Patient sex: M
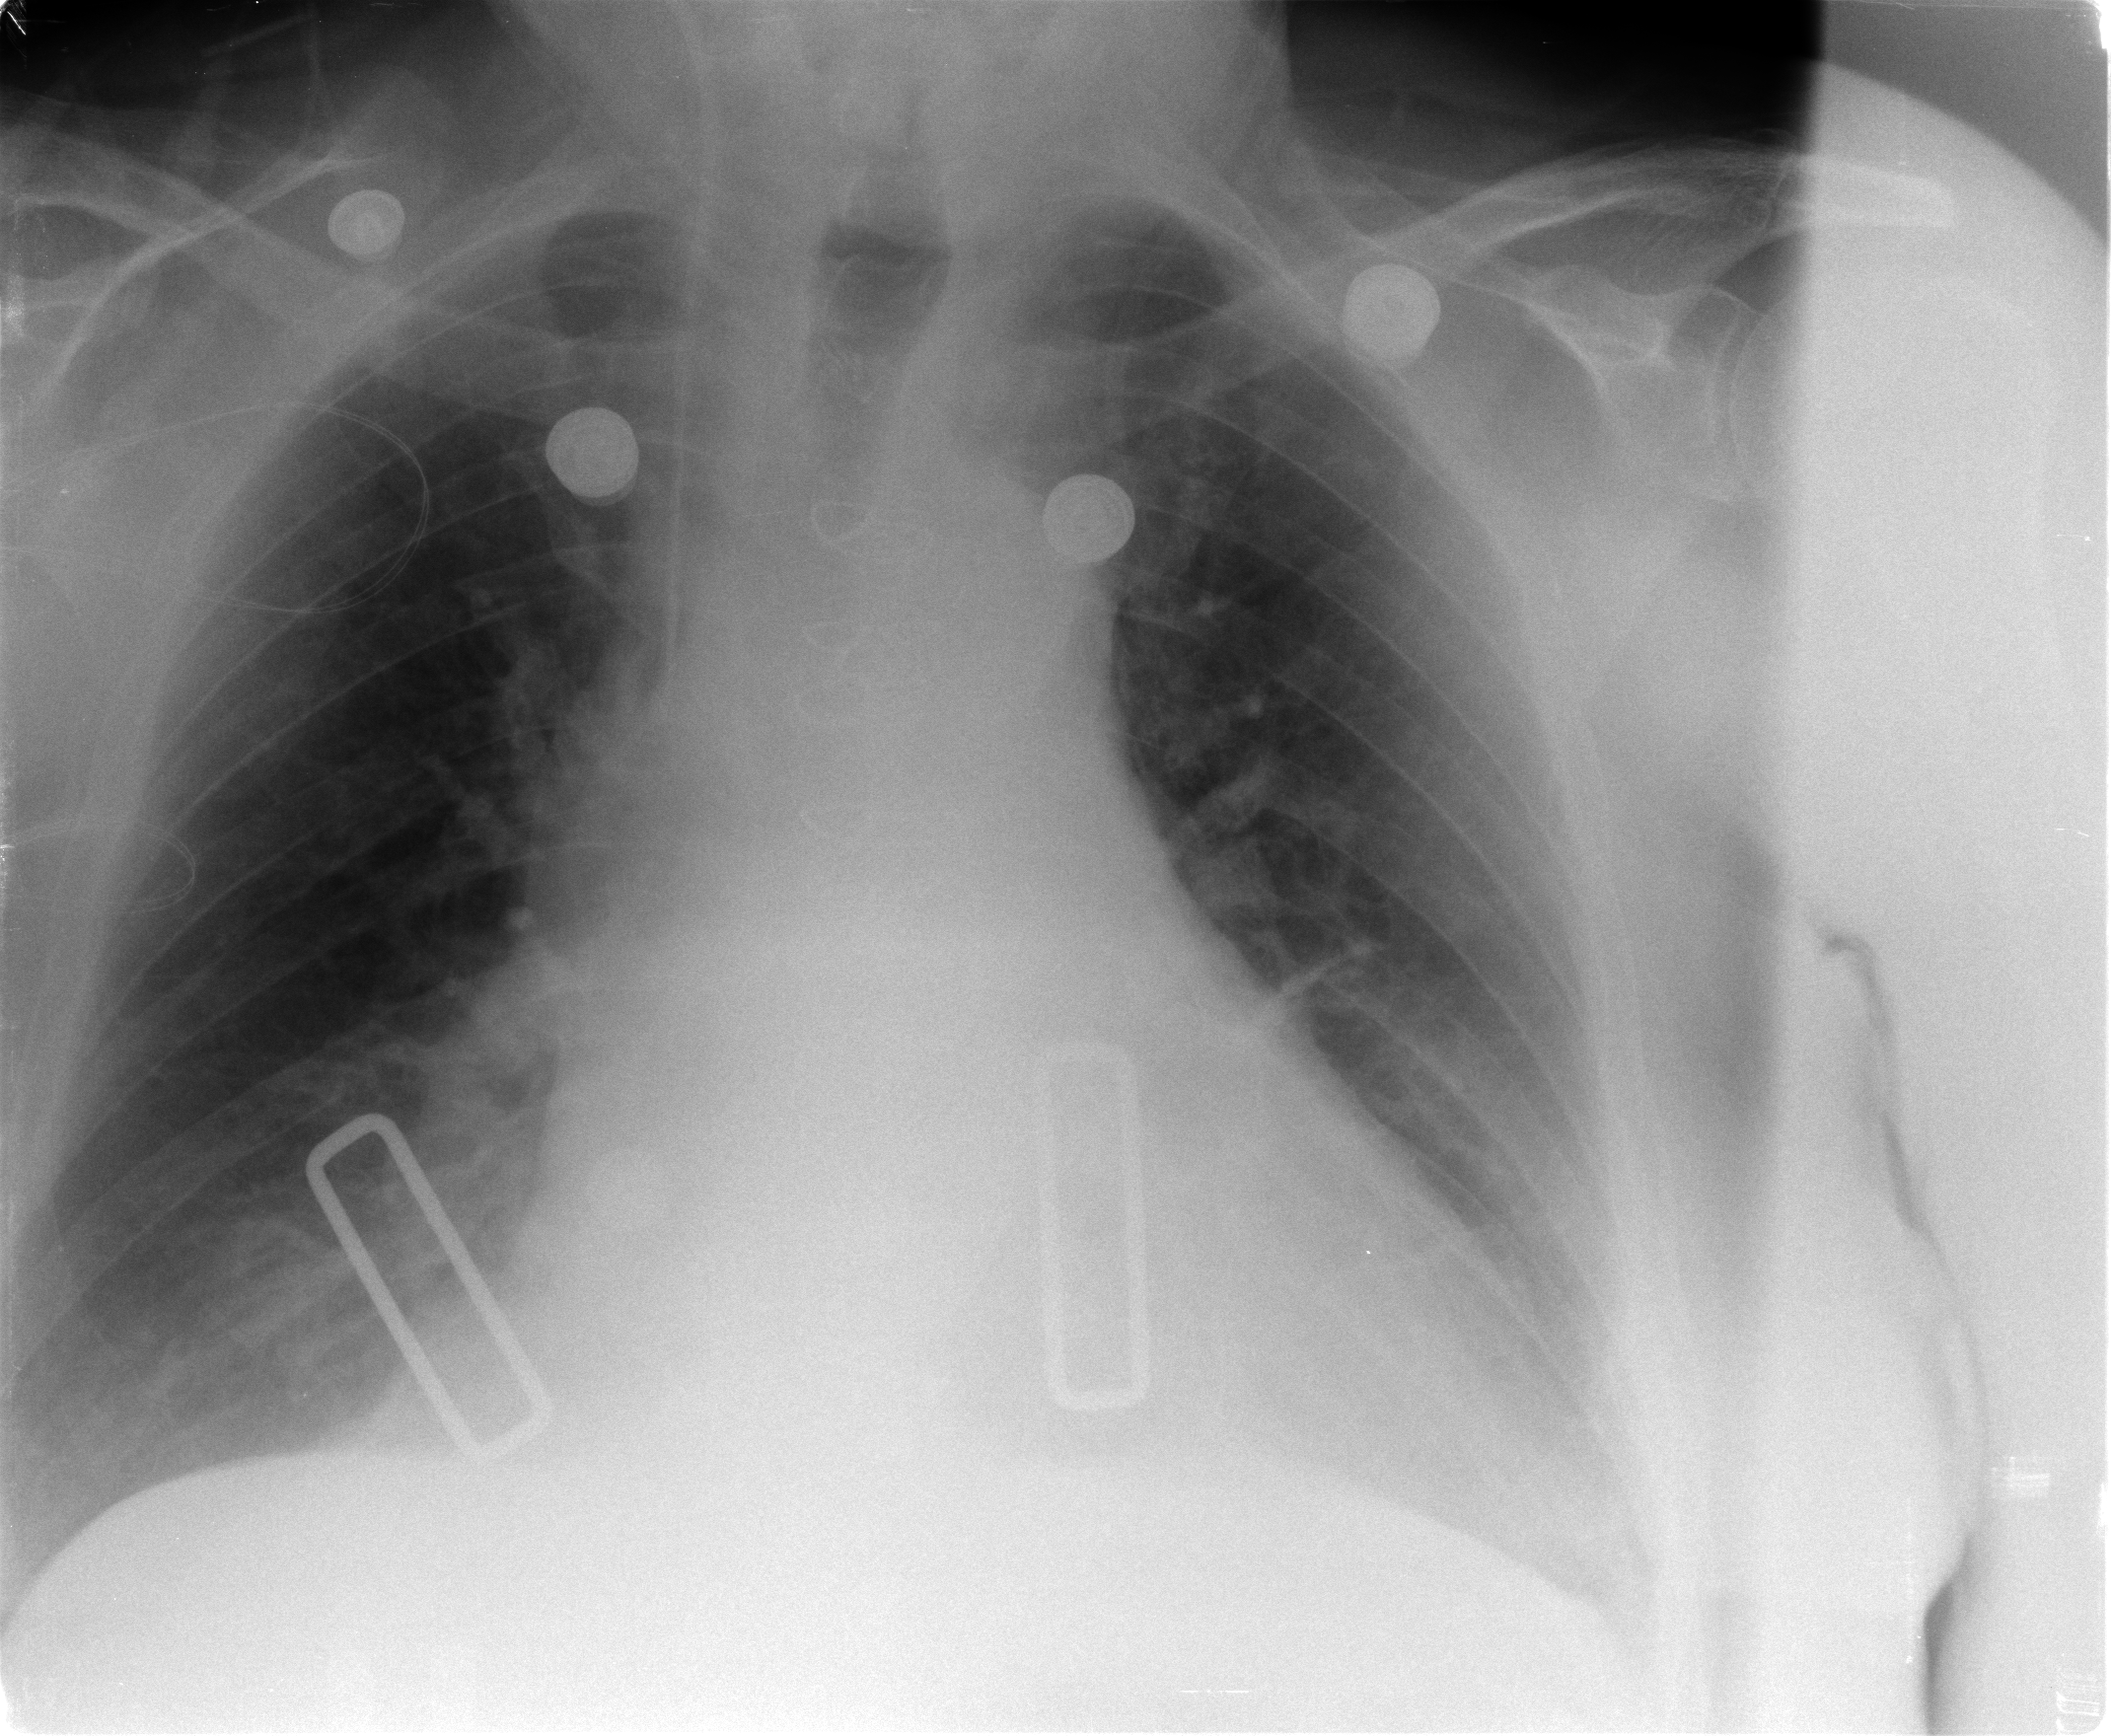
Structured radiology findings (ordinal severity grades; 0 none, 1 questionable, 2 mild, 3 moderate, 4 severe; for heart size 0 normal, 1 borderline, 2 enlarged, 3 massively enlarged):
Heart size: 2
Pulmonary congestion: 0
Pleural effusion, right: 0
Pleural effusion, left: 0
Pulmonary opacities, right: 0
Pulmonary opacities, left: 0
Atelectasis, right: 0
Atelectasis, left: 2